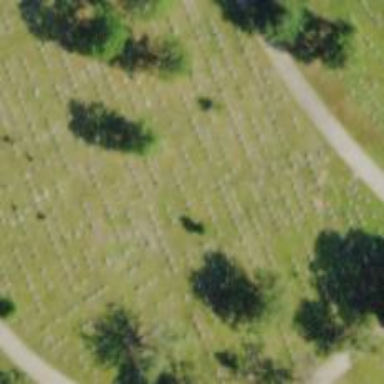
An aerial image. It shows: Sector within cemetery.